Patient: sex F, age 59
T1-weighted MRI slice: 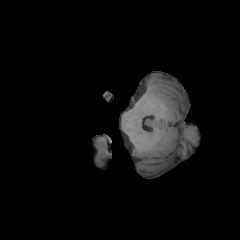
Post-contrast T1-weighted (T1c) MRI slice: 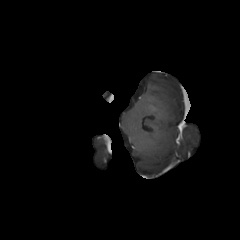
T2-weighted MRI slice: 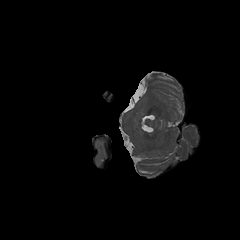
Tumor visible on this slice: no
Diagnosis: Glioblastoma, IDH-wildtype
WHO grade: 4